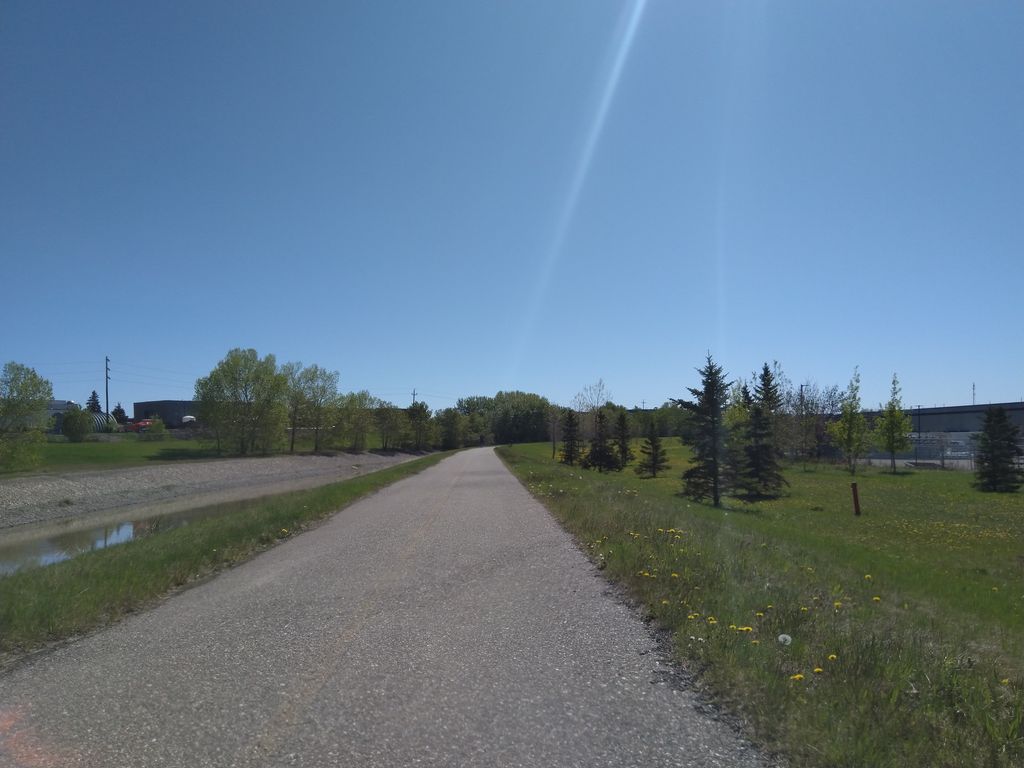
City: calgary